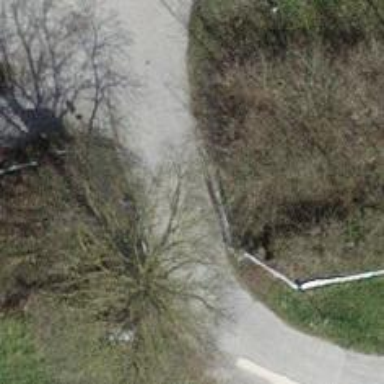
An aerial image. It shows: Culvert tunnel under ditch.